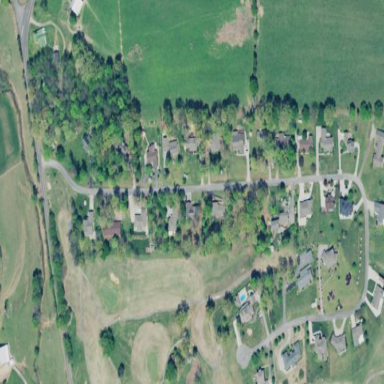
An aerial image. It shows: Residential area consisting of single-family homes.